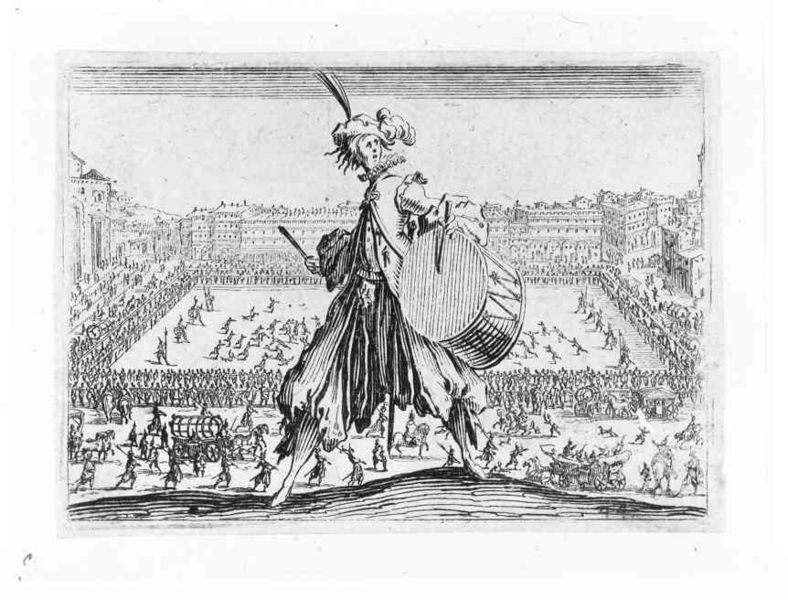
Titel: Der Trommler vor der Piazza Sta Croce in Florenz
Künstler: Jacques Callot
Standort: Karlsruhe
Institution: Staatliche Kunsthalle Karlsruhe
Schlagwörter: angriff, feder, himmel, kampf, mann, umhang, weiß, menschen, stadt, fenster, hintergrund, hut, kleider, männer, schwarz, symbol, vordergrund, zeichnung, dach, gebäude, schloss, zaun, fest, leute, versammlung, hose, mütze, arme, kragen, mensch, messer, tod, halskrause, häuser, gehen, kirche, mantel, personen, musiker, publikum, karren, pferd, pferde, reiter, räder, turm, federhut, schwung, fassade, spieler, zuschauer, zug, grafik, graphik, linien, hof, kutsche, kutschen, markt, platz, wagen, wagenrad, beobachter, krieg, schlacht, könig, soldaten, karikatur, spielen, wettkampf, tor, schauspiel, flucht, spiel, tusche, innenhof, narr, burg, rechteck, palast, groß, druck, schnitt, schraffur, schwarz weiß, radierung, stich, linol, militär, revolution, uniform, soldat, stöcke, volk, wägen, schritt, krause, menschenmenge, trommel, armee, kämpfen, schnitzerei, mauern, gewehr, mittelalter, florenz, marktplatz, etagen, wagenräder, spiele, viereckig, pluderhose, gewehre, kupferstich, turban, zuhörer, trommler, spektakel, quadrat, marschieren, hofnarr, musikant, fesnter, exerzierplatz, ken, tambourin, karree, verteidigung, paradeplatz, überblick, antritt, verkünden, spielmann, aufruf, aufstellung, aufmarsch, fußball, spanische mode, tummel, troß, turnier, calcio, ht, ck, himmel#, till eulenspiegel, 16.jhd, plkatz, trommelspieler, sooldaten, 16.jh, spielemacher, ausrufen, trommelähut